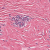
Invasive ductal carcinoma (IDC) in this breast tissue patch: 0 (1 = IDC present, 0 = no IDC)